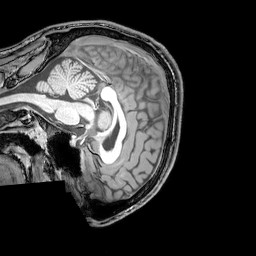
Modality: T1w
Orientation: sagittal
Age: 24
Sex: male
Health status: healthy
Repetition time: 0.081 s
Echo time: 0.037 s